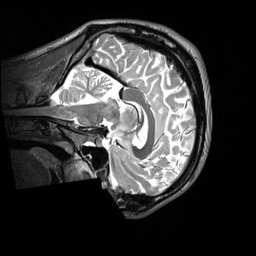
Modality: T2w
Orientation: sagittal
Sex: male
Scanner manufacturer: siemens
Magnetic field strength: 3 T
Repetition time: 3.2 s
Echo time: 0.409 s